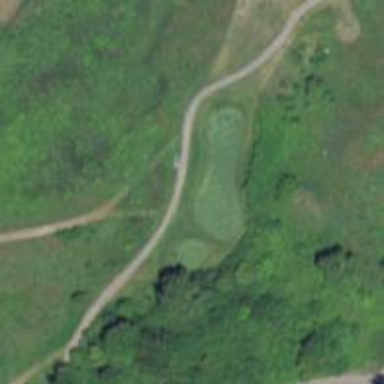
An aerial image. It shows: Pathway for golfing.